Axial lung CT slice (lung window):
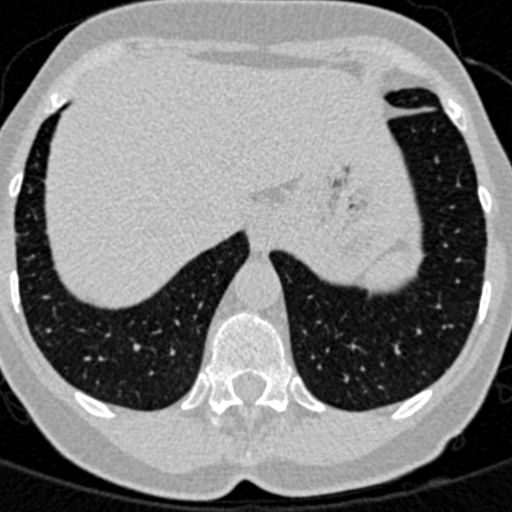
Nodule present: no